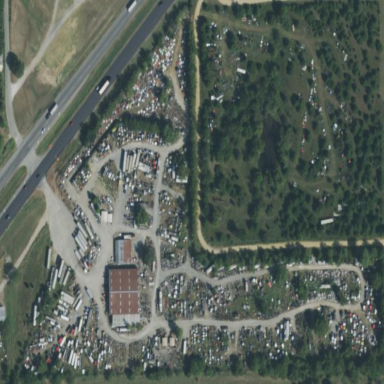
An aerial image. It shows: Scrap yard located in industrial area.